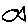
Label: fish